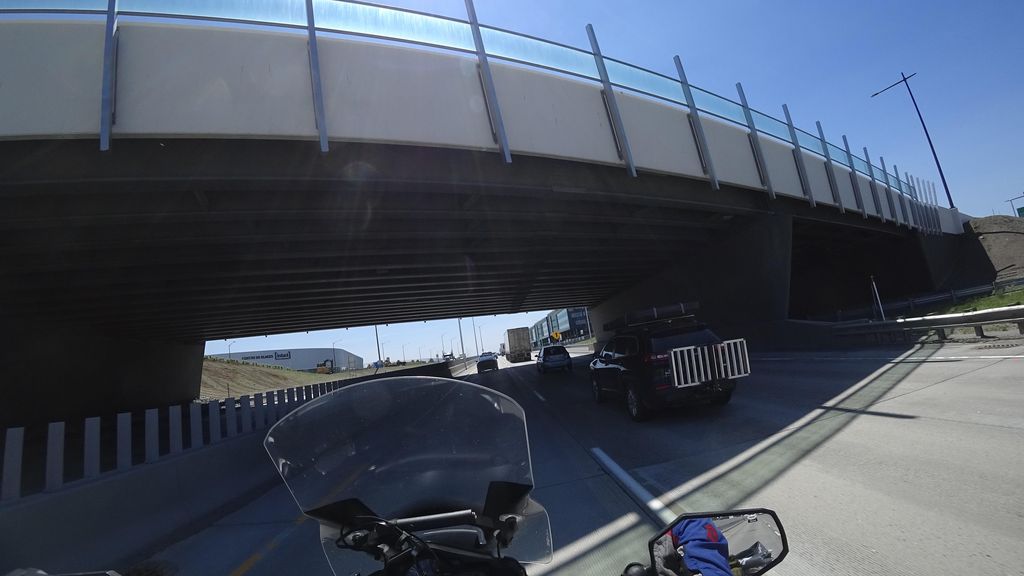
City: quebec_city